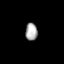
Tissue: prostate
Cell type: Fibroblasts
Senescence score: 0.7165
Nuclear area (px): 209
Mean DAPI intensity: 167.464